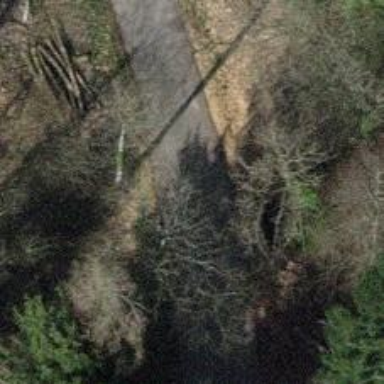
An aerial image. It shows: Unclassified road with bridge.